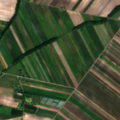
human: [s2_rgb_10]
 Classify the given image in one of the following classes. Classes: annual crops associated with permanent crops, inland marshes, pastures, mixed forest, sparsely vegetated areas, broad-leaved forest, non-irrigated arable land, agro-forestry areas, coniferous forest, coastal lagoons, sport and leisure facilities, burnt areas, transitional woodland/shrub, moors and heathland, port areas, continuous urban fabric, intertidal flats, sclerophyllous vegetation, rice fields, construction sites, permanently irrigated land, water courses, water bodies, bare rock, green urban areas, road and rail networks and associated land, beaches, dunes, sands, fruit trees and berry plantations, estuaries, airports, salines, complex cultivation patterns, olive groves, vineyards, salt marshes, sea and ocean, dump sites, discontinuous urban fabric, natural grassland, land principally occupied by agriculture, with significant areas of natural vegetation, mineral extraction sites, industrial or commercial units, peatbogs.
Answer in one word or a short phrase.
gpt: non-irrigated arable land, vineyards, complex cultivation patterns